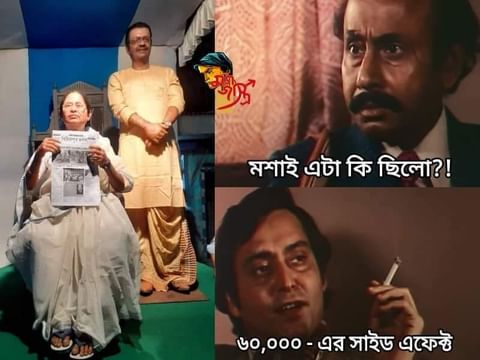
Text: মশাই এটা কি ছিলো?! ৬০,০০০ এর সাইড এফেক্ট
Label: Hate
Hate category: Political
Targeted group: Organization